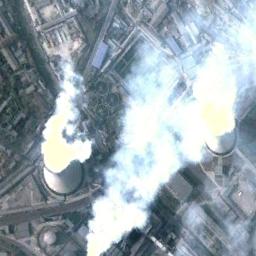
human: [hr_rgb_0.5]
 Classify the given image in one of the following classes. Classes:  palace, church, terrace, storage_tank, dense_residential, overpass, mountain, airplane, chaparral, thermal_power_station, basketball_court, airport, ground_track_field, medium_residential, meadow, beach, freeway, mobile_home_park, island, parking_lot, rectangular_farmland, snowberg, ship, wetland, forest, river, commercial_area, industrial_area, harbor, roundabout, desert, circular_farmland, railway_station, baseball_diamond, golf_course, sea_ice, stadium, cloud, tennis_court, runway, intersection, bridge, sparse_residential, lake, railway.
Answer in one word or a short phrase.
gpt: thermal_power_station